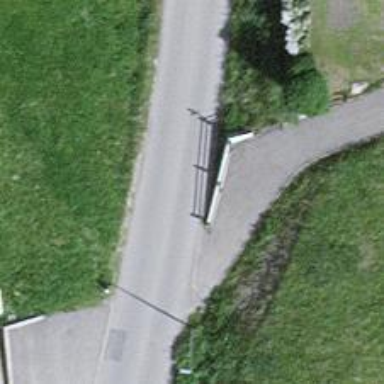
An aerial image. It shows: Bus stop along the road.